Aerial crown-view tile of a tropical tree (Barro Colorado Island, Panama), acquired 20240918:
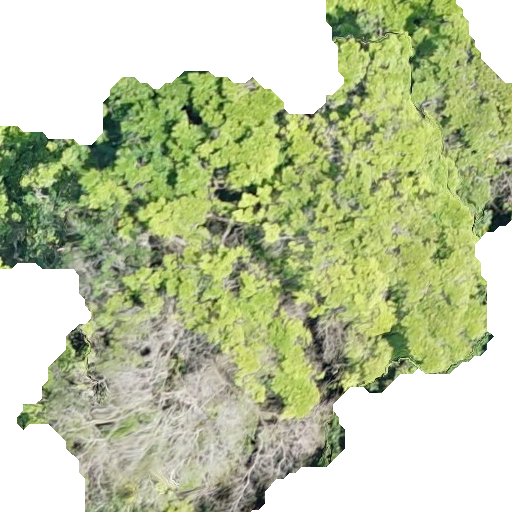
Species: Terminalia amazonia
GBIF accepted scientific name: Terminalia amazonica
Crown area: 306.631 m²